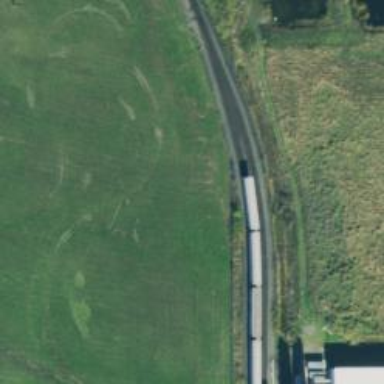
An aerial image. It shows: Railway spur service.